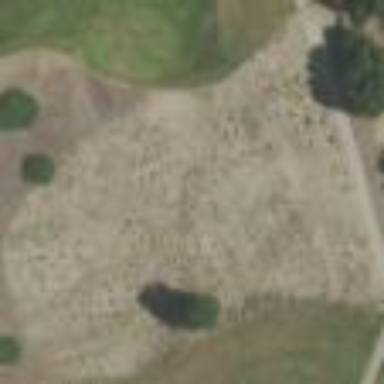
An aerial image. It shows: Sand bunker on golf course.